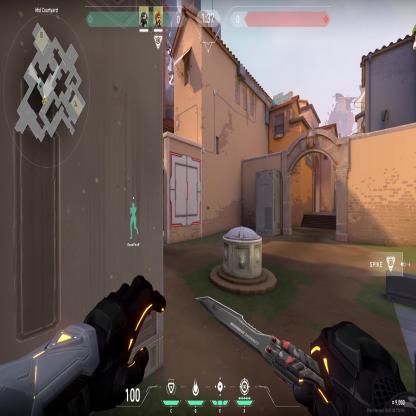
Label: teammate